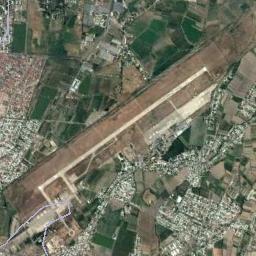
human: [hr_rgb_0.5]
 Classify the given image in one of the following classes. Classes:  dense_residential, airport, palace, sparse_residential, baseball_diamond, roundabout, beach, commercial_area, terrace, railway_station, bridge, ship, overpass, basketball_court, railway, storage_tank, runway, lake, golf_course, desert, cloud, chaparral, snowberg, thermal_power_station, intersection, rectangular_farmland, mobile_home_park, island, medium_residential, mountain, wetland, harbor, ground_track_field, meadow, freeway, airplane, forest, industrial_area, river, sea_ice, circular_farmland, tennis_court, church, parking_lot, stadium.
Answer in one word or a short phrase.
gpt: airport